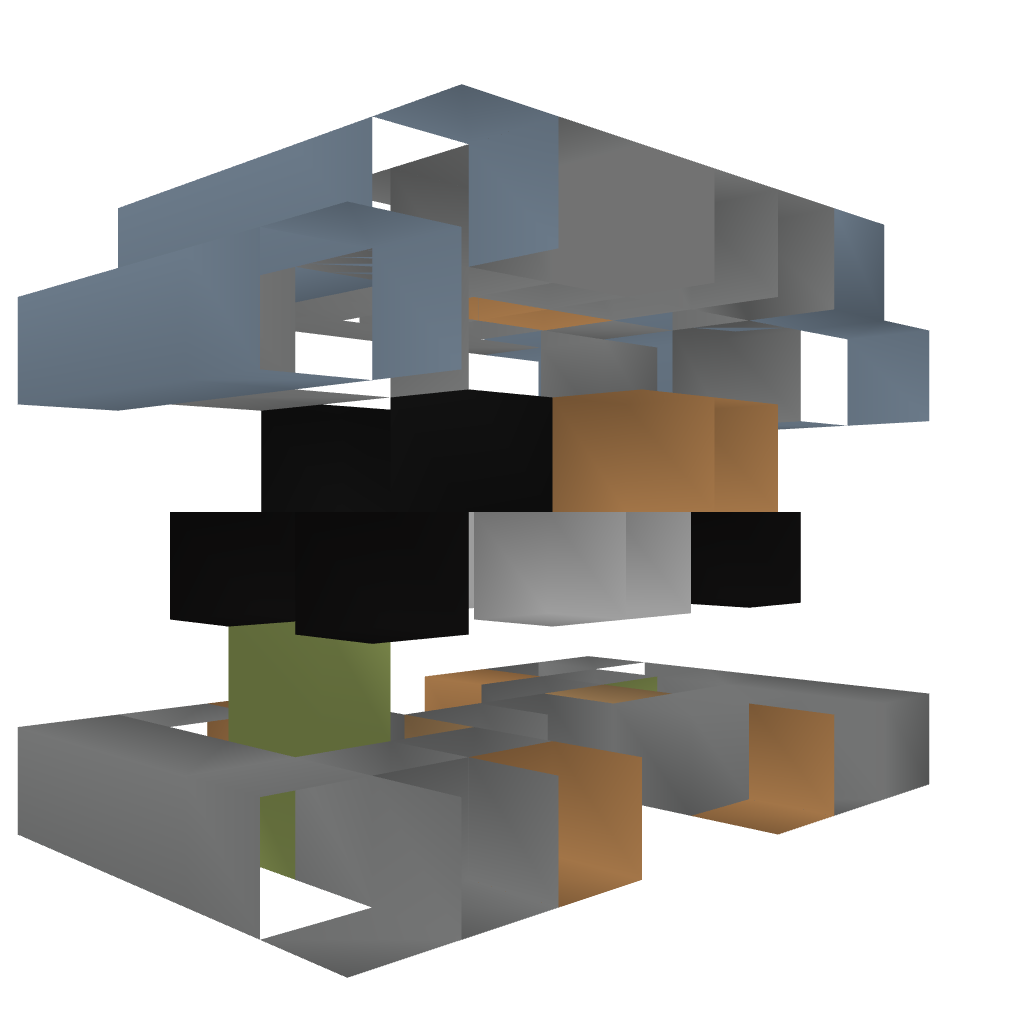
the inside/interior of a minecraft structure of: Horse Door